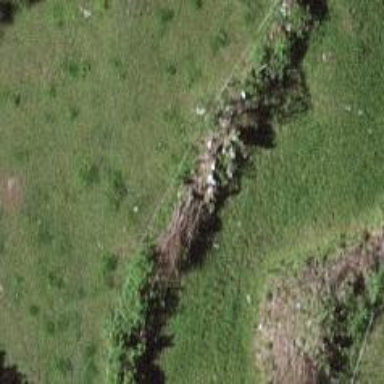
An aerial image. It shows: Dry stone wall barrier.